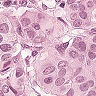
Metastatic tissue present: yes